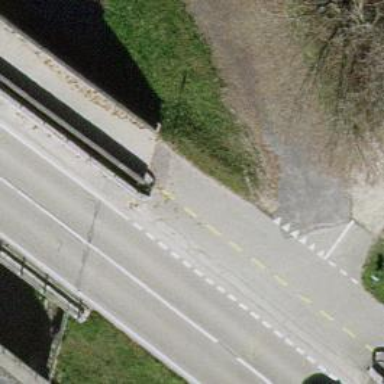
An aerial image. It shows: Paved path.